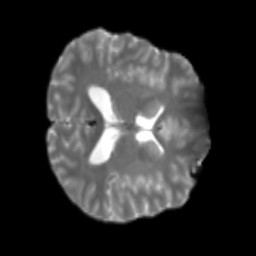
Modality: T2w
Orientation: axial
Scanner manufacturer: siemens
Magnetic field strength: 3 T
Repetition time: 4 s
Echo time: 0.0594 s